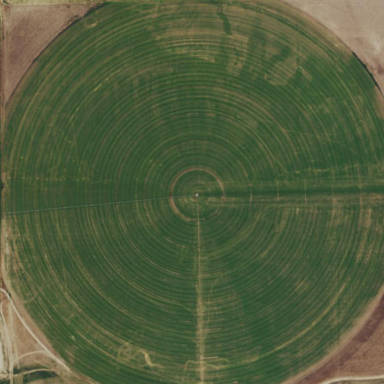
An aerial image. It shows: Farmland with pivot irrigation system.